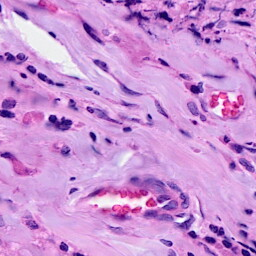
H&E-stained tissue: Breast